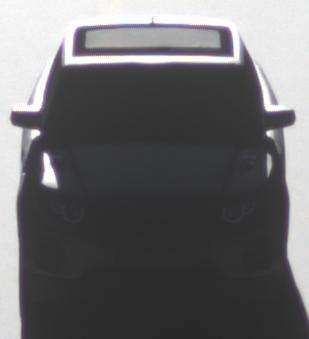
Make: Land Rover
Model: Range Rover Evoque 2.0 Si4
Detailed model: Range Rover Evoque (I)
Model produced from: 2011/08
Model produced until: 2013/11
Doors: 5
Color: white
Road condition: dry road
Daytime: sunrise or sunset
Contrast: medium contrast